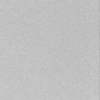
Label: dusty